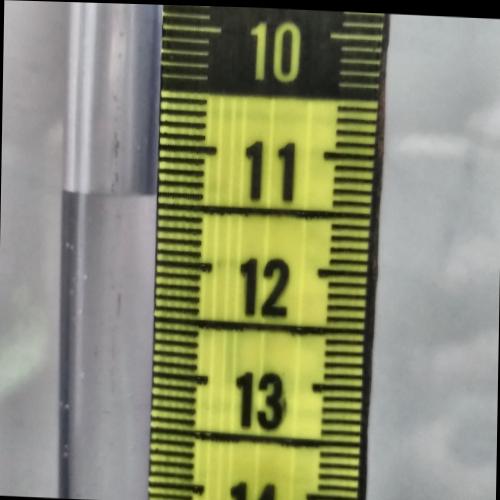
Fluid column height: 11.4 cm